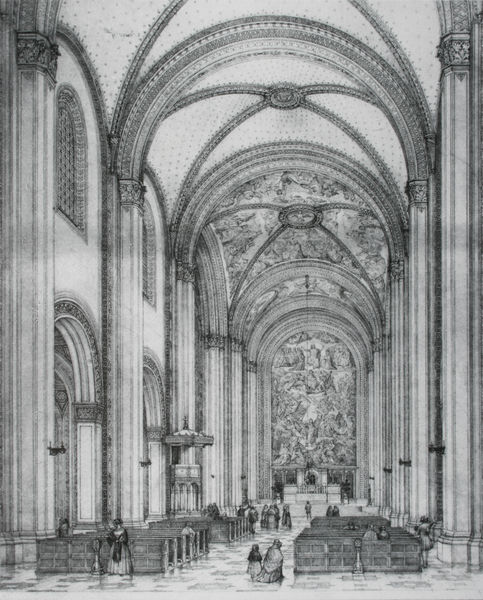
Titel: Ludwigskirche, Innenraumperspektive
Künstler: Friedrich von Gärtner
Standort: München
Institution: Architekturmuseum der Technischen Universität
Schlagwörter: gemälde, gott, umhang, weiß, frauen, menschen, fenster, frau, grau, marmor, pfeiler, schwarz, säule, säulen, zeichnung, hochformat, gericht, architektur, innenraum, kirche, boden, interieur, decke, innen, kind, gotik, renaissance, schiff, grafik, graphik, bank, beleuchtung, besucher, empore, pilaster, rundbogen, kuppel, gestühl, wandmalerei, kerzen, halle, bögen, gang, gewölbe, kreuz, dom, rippen, druck, radierung, stich, fliesen, schwarzweiß, bleistift, beten, gebet, entwurf, altar, arkaden, bänke, hauptschiff, kapitelle, kathedrale, kapitell, halbrund, schlussstein, kirchenschiff, kreuzrippen, kreuzrippengewölbe, mittelgang, kirchenbänke, mittelschiff, orgel, eiss, schwarzw, mensche, bündelpfeiler, dienste, gotisch, kanzel, kreuzgewölbe, kreuzgratgewölbe, obergaden, seitenschiff, jesus, apsis, romanik, chor, deckengemälde, fresko, kupferstich, streben, gläubige, sakralbau, himmelfahrt, basilika, verglasung, deckenmalerei, romanisch, hallenkirche, vierung, längsschiff, bankreihen, skize, krapfen, chorraum, bidermeier, obergadenfenster, kirche+, kreugratgewölbe